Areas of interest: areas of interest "Scenic Spot"
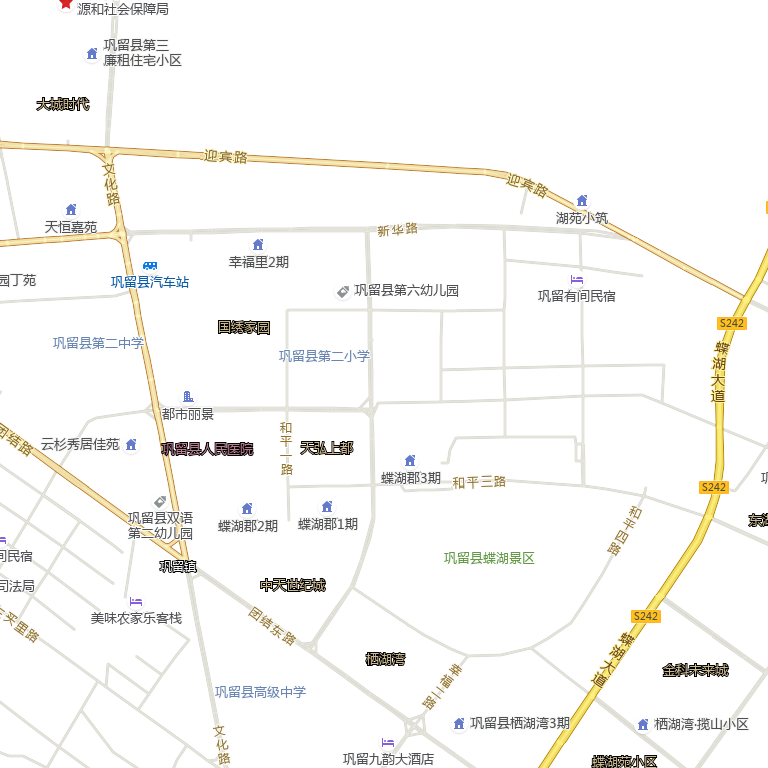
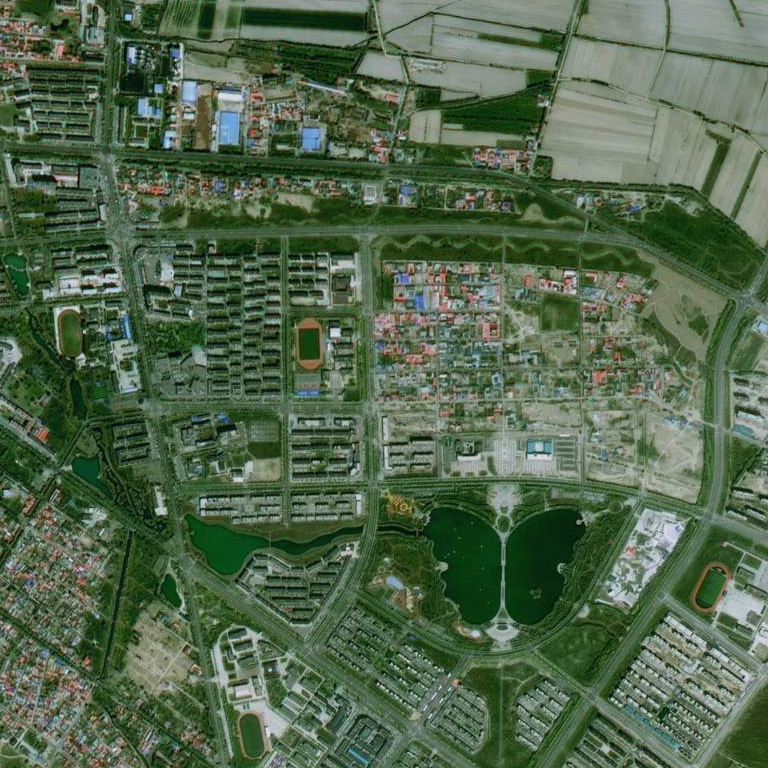